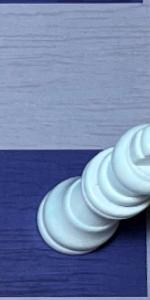
Label: King_White